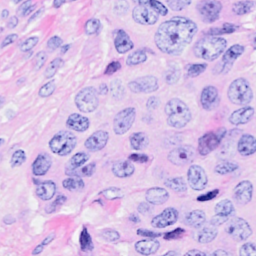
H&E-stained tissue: Breast